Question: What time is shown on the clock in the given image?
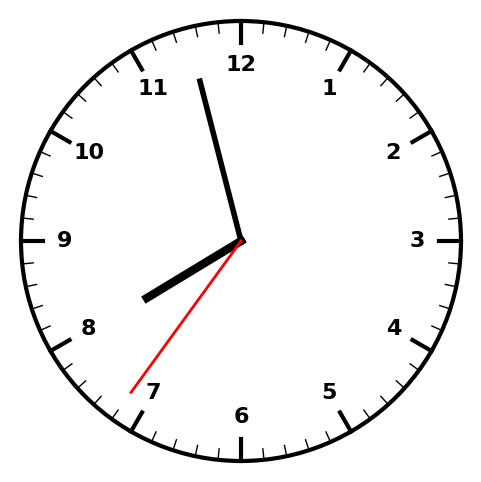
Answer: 07:57:36